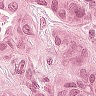
Metastatic tissue present: yes